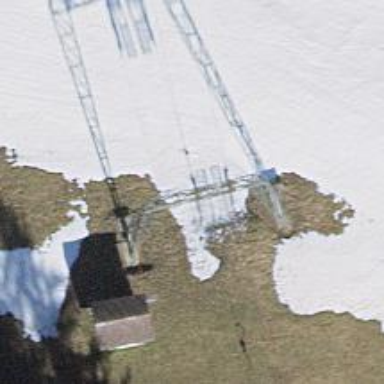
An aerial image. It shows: Pylon used for aerialway.